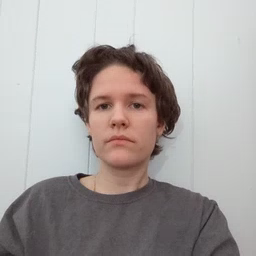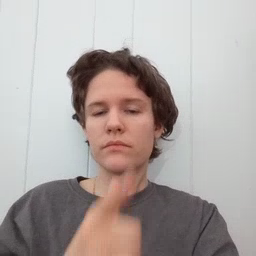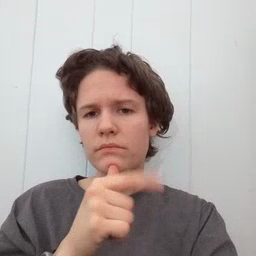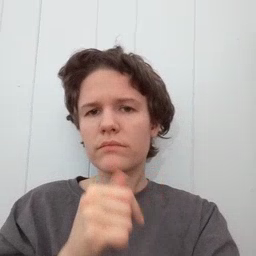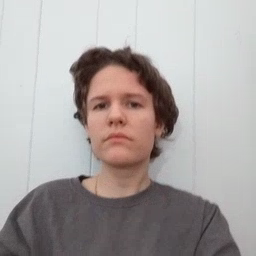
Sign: who